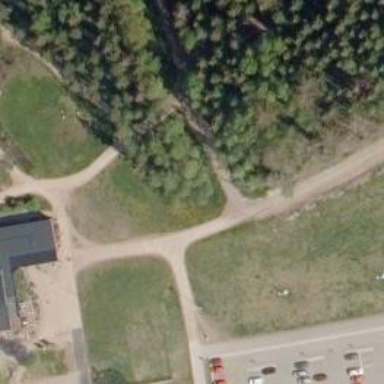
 groomed for classic and skating styles."